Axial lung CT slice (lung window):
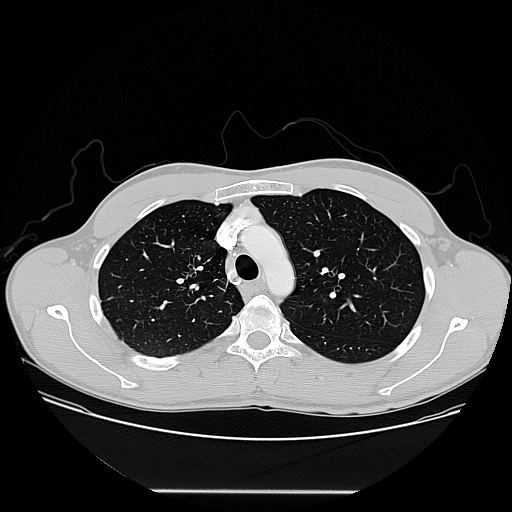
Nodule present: no